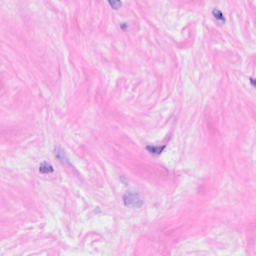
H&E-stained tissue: Breast